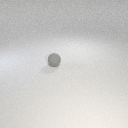
small gray rubber sphere